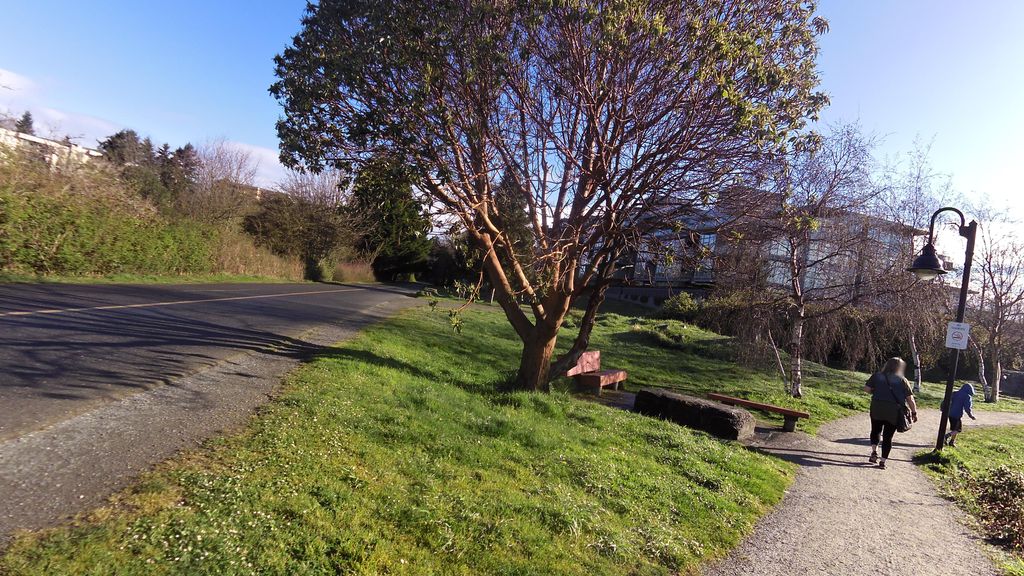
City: victoria